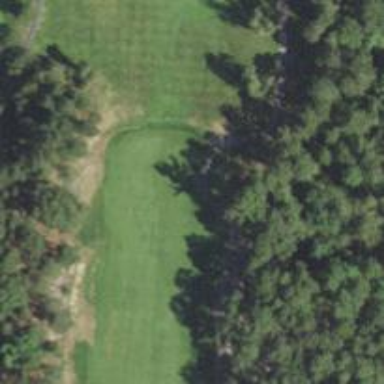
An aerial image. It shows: View of golf hole.